Field crop: maize
Growth stage: 2
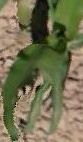
Species: maize